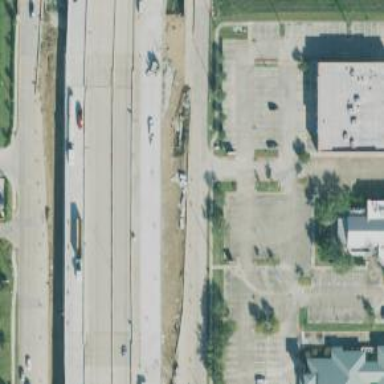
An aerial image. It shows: Secondary road with frontage road alongside.